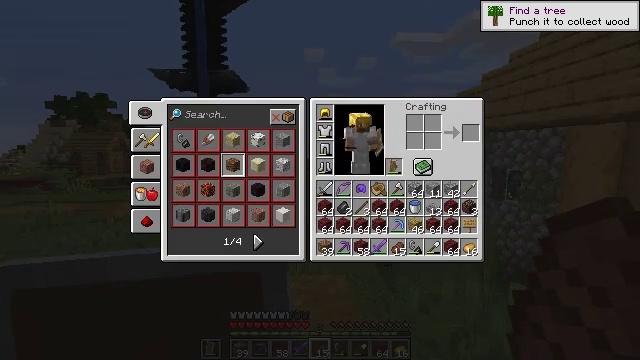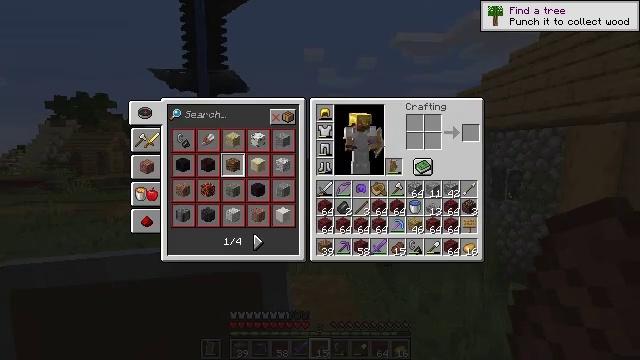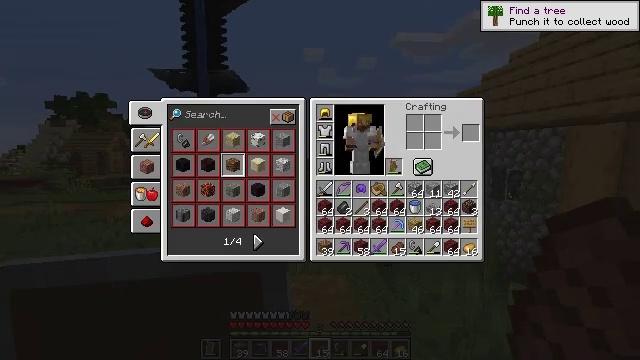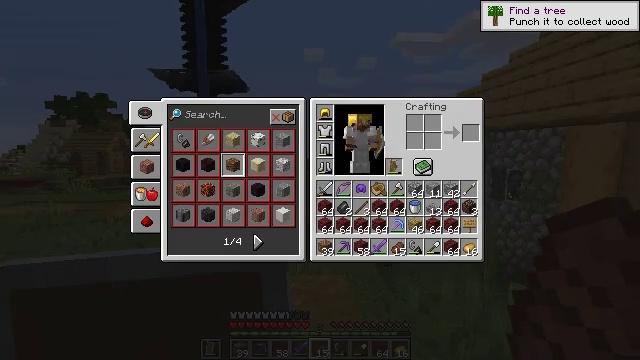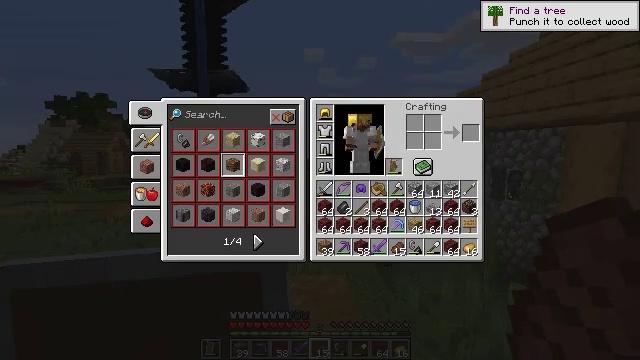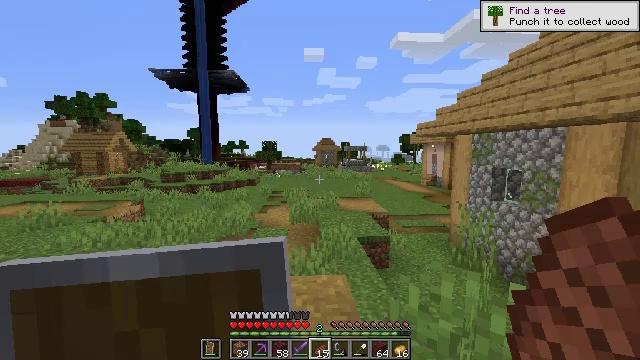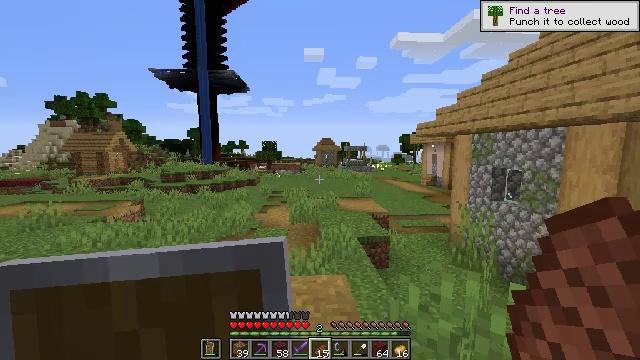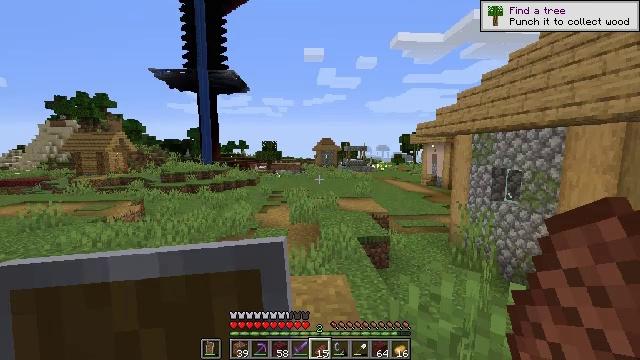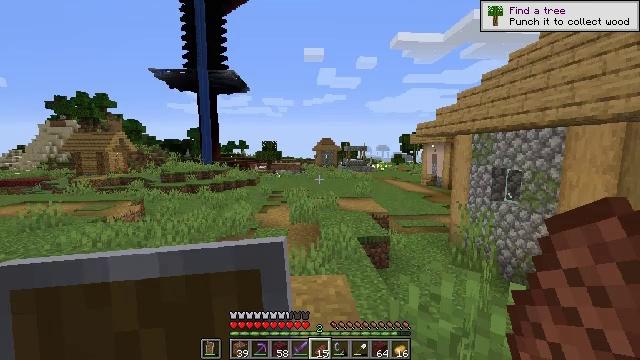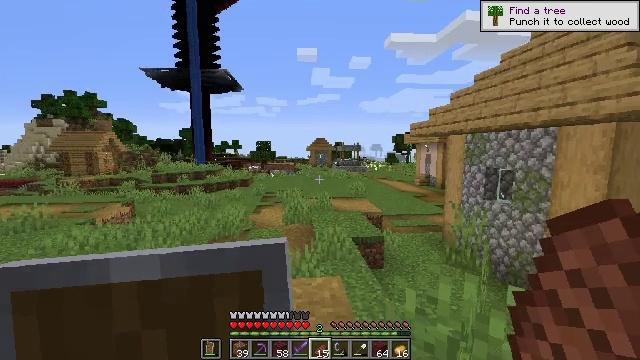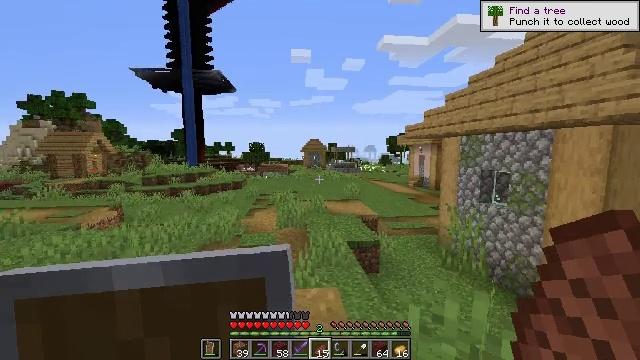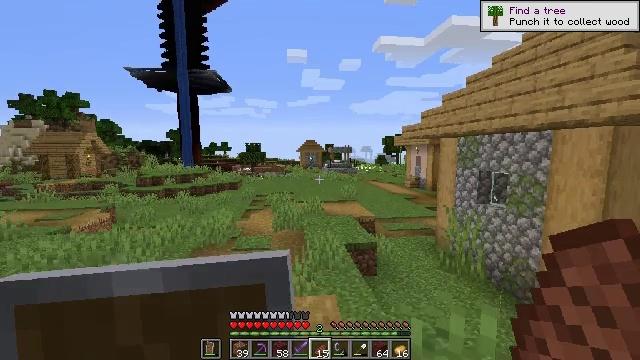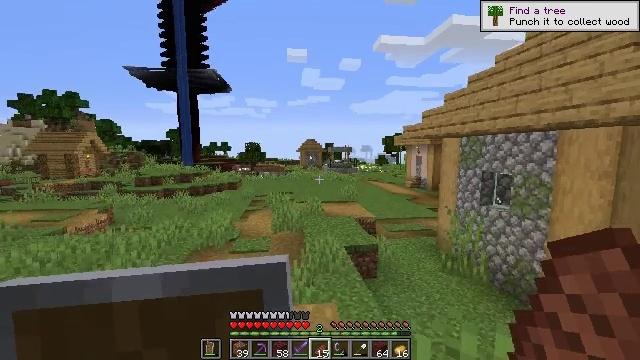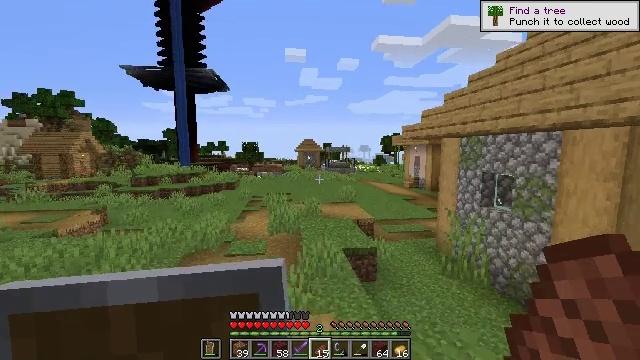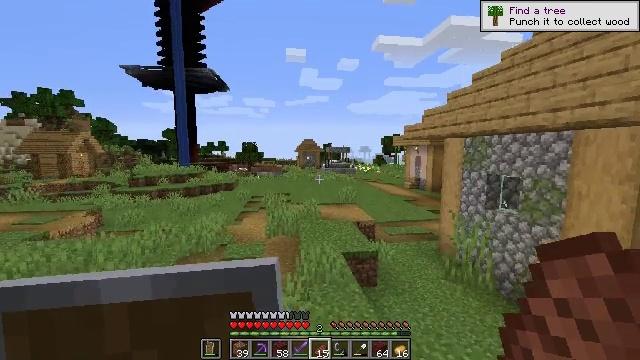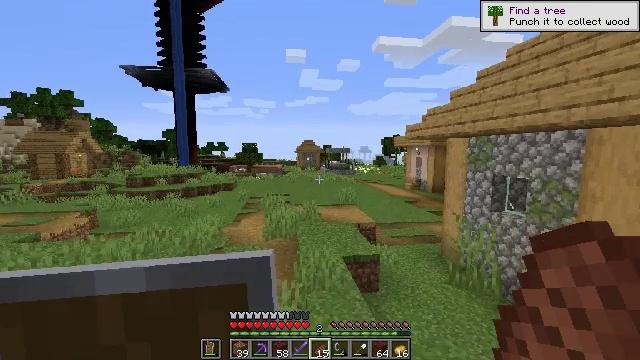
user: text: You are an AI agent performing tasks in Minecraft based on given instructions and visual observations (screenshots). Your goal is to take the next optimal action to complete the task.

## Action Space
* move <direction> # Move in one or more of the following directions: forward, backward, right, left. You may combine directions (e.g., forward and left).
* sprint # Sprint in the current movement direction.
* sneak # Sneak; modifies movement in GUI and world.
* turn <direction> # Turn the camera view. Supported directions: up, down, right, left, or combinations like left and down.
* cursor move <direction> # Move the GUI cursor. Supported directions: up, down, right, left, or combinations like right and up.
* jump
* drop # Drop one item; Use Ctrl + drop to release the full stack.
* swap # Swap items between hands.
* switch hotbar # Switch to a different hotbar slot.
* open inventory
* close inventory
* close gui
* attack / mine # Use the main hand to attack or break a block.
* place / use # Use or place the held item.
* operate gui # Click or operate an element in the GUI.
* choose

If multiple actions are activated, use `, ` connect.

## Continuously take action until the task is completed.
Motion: motion action
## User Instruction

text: Use gold ingot to craft a gold nugget.
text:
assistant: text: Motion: no_op
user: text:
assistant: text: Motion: no_op
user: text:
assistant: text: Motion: no_op
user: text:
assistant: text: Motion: no_op
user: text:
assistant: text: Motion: close inventory
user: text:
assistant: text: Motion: close inventory
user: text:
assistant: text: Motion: close inventory
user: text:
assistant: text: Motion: no_op
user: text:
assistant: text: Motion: move forward, turn right
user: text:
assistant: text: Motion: move forward, turn right
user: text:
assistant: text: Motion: move forward
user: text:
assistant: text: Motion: move forward
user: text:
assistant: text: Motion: move forward
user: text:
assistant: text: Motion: move forward
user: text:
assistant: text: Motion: move forward
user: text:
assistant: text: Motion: move forward
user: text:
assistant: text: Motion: move forward
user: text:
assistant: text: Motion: move forward
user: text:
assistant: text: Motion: move forward
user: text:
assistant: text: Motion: move forward
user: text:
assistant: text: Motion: move forward
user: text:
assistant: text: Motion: no_op
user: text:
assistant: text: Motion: no_op
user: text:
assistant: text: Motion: no_op
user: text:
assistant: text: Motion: open inventory
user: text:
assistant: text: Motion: open inventory
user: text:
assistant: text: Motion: no_op
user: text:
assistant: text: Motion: turn right
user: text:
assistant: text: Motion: turn right
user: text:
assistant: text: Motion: no_op